Question: I have this little bit of text on my page:

I need to place the month (DEC) on top of the year (2013). How can I do this with CSS?
Using BR, or floats, seems to lead to all kinds of crazy formatting problems. Obviously, as the date changes, so does the width, so I can't lock it into a fixed width.
What I have so far:
'''
<span class='month'>DEC</span><span class='year'>2013</span>
'''
'''
margin-left:20px;
position:relative;
top:-12px;
padding:12px 20px;
font-size:18px;
text-align:right;
'''
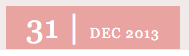
Answer: Check this one, DEMO <URL>
### HTML
'''
<div class="day">
<span class="date">31</span>
<div class="mth_yr">
<span class='month'>DEC</span>
<span class='year'>2013</span>
</div>
</div>
'''
### CSS
'''
.day{
float:left;
padding:10px;
background:#F0EAE9;
font-family:Georgia, "Times New Roman", Times, serif;
}
.date{
float:left;
padding:8px 10px 2px 10px;
border-right:3px solid #fff;
font-size:30px;
font-weight:bold;
height:50px;
background:#E9A3A0;
color:#fff;
}
.mth_yr{
float:left;
width:35px;
height:50px;
padding:10px 10px 0px 10px;
background:#E9A3A0;
color:#fff;
}
'''